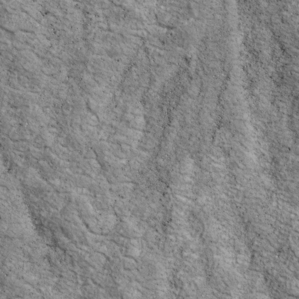
Label: non_frost